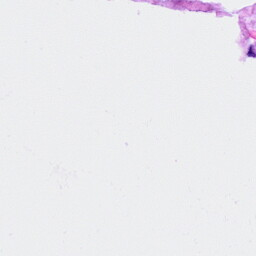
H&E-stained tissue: Ovarian